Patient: sex F, age 36
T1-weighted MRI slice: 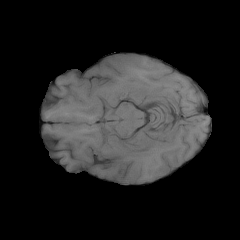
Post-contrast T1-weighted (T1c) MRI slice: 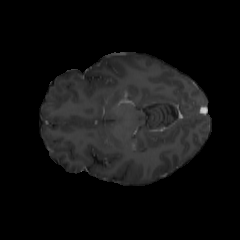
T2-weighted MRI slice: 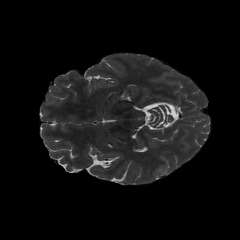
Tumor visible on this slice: no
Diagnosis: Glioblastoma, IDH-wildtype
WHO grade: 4